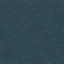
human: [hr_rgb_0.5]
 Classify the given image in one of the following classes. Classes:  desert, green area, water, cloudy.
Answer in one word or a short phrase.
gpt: green area